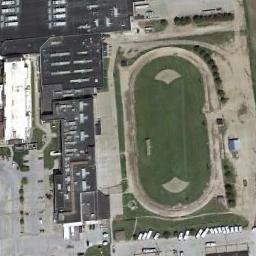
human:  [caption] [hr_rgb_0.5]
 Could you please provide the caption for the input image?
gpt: Track and field are built on bare land, Next to buildings and parking lots .

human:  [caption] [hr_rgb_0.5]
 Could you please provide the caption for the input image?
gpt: There are many buildings next to the ground track field .

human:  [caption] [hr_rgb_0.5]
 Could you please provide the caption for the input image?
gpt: The ground track field is next to some connected black buildings .

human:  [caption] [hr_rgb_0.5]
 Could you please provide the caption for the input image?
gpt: The track is white in the picture .

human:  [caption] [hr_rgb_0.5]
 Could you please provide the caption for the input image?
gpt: There are some parking lots beside the ground track field with a yellow track .